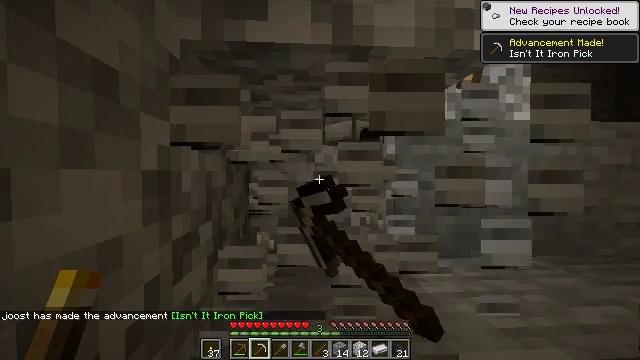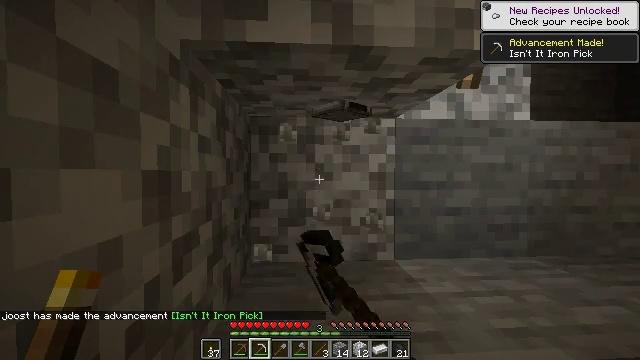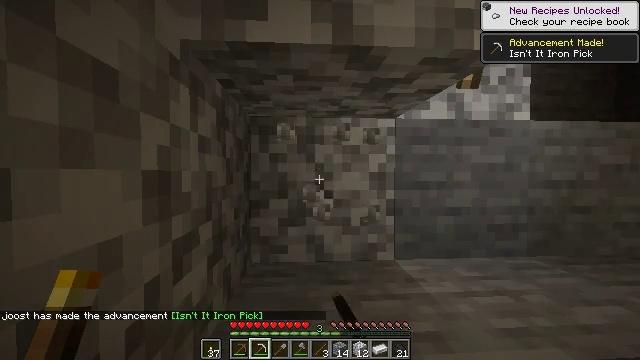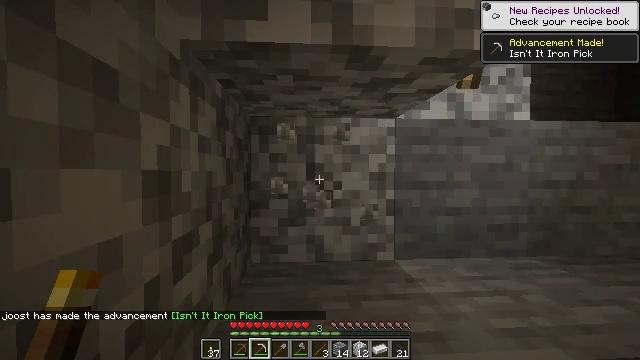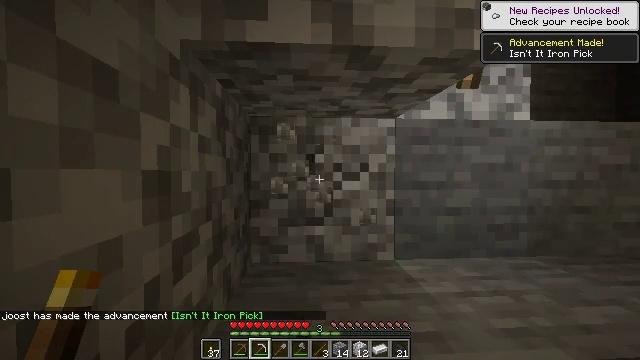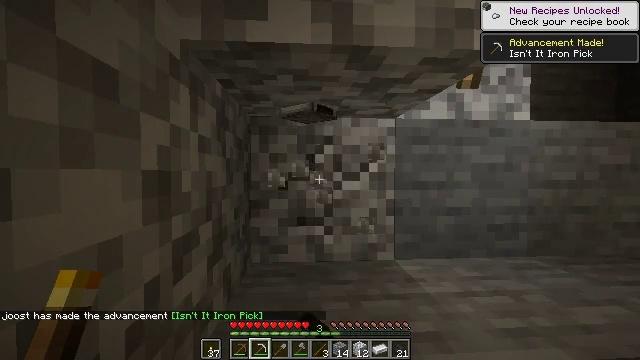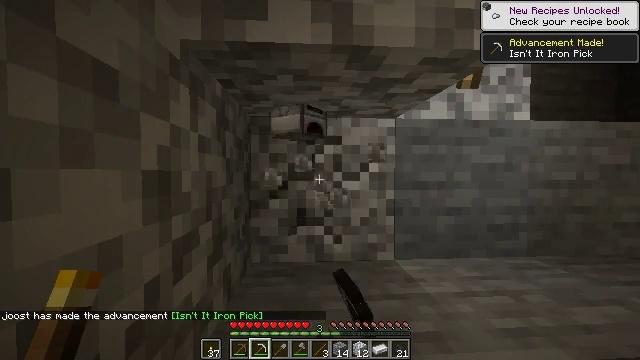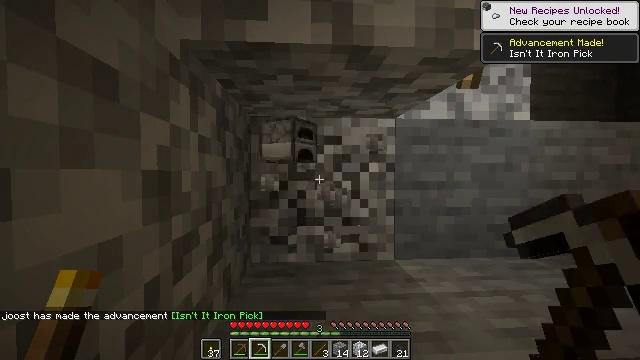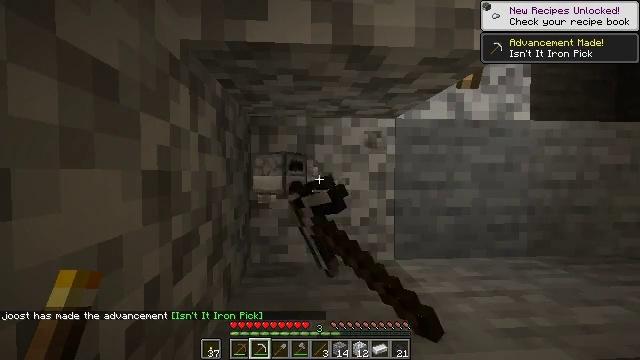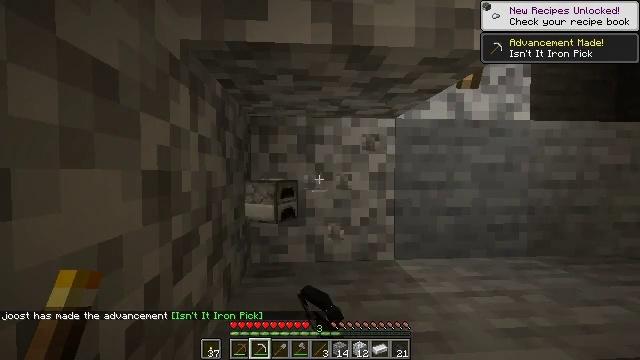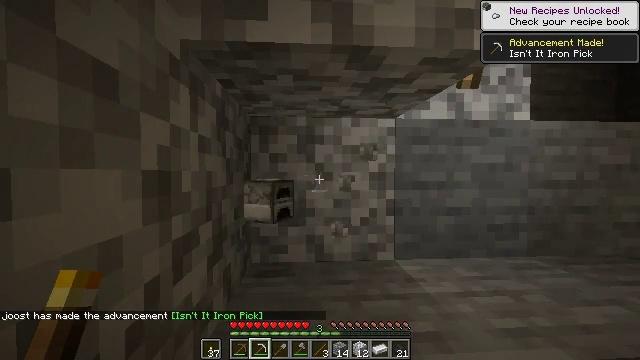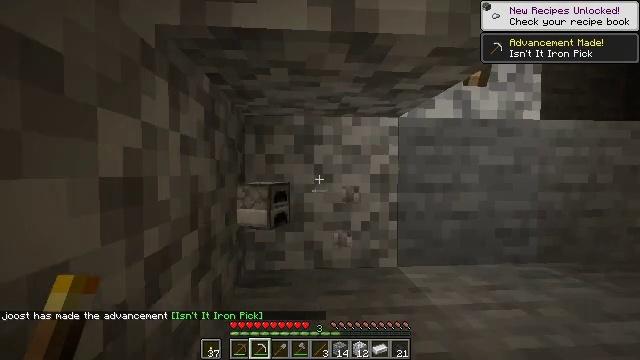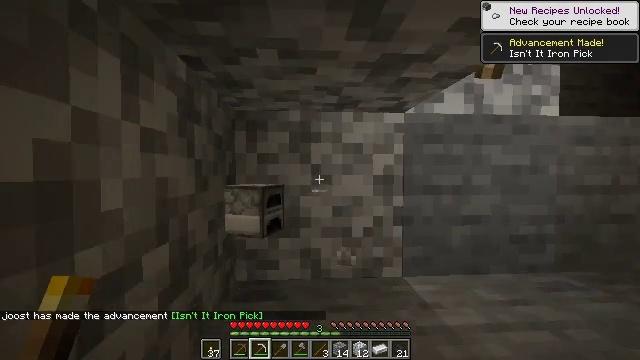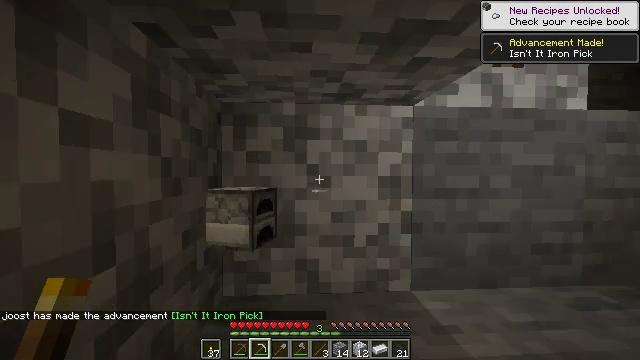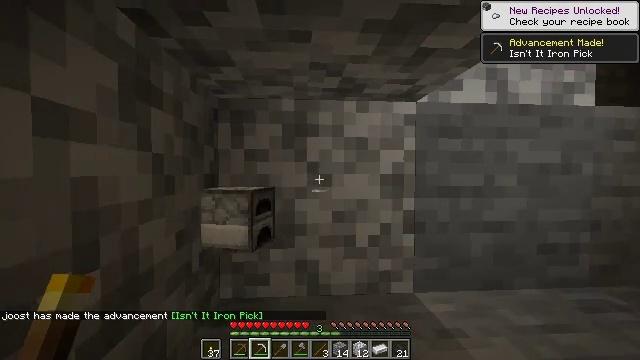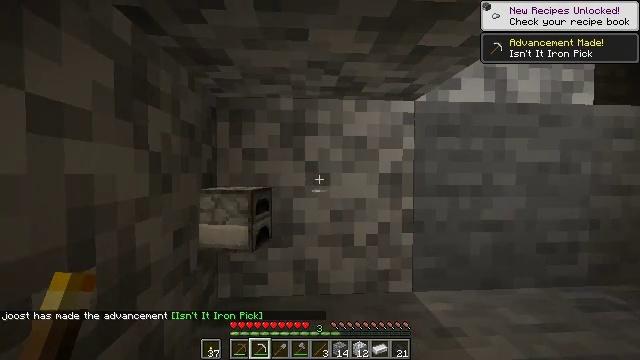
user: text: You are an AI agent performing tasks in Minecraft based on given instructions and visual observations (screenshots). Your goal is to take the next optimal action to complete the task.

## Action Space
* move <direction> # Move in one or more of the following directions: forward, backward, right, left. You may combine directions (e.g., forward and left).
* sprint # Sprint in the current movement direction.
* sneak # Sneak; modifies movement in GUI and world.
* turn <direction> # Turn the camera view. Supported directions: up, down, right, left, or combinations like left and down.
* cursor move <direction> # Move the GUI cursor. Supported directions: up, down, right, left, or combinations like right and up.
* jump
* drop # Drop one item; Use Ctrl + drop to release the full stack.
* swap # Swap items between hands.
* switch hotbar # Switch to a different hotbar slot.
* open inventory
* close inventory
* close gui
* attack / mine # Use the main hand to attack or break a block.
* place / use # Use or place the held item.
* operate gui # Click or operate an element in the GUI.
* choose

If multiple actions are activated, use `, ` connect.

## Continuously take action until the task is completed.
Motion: motion action
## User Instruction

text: Break the furnace to move it.
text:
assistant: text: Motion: attack / mine
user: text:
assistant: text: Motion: attack / mine
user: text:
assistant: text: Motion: attack / mine
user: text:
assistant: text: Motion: attack / mine
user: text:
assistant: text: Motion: attack / mine
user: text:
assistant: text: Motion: attack / mine
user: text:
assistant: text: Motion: attack / mine
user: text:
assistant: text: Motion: no_op
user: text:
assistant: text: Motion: no_op
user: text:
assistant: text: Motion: move forward
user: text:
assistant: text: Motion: move forward
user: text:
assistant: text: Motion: move forward
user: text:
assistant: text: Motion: move forward
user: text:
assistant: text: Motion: move forward
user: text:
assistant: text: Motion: move forward
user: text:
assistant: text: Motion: move forward
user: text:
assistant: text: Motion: move forward
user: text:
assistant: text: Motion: move forward
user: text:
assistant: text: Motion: no_op
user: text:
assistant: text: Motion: no_op
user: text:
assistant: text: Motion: no_op
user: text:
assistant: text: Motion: no_op
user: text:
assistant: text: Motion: no_op
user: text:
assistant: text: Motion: no_op
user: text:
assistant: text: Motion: no_op
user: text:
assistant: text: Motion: no_op
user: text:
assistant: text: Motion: no_op
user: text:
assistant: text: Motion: no_op
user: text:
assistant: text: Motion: turn right
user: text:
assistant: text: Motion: turn right and down